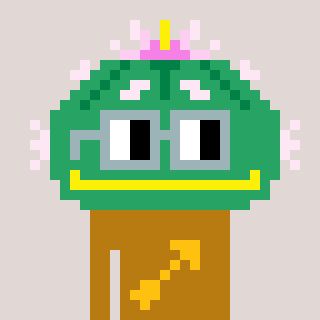
a pixel art character with square dark gray glasses, a peyote-shaped head and a gold-colored body on a warm background